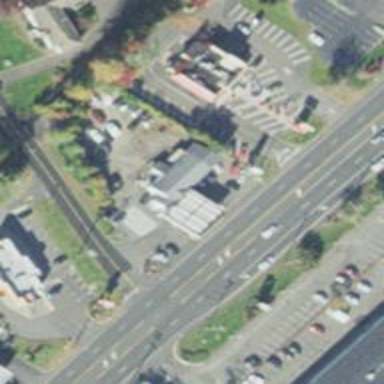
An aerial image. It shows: Convenience shop.